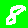
Digit: 8